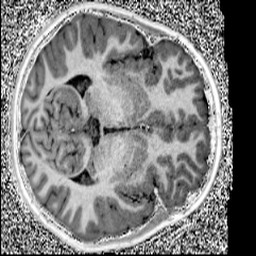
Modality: UNIT1
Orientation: axial
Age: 12
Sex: male
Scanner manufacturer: siemens
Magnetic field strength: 3 T
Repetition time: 4 s
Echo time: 0.00299 s